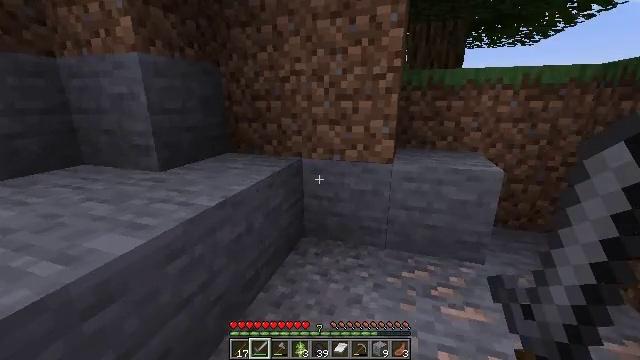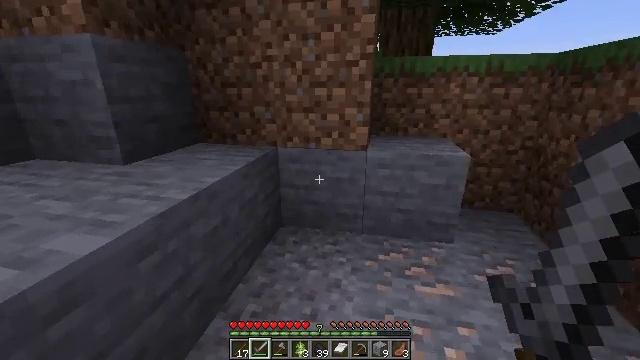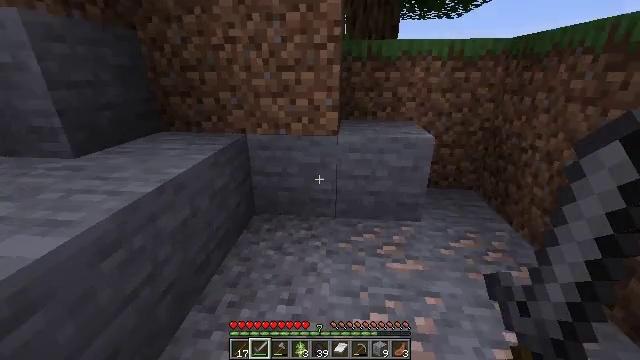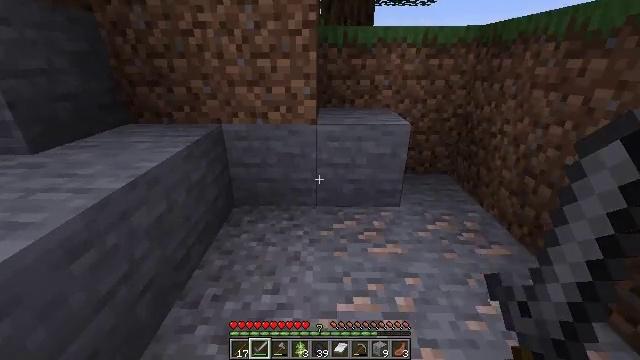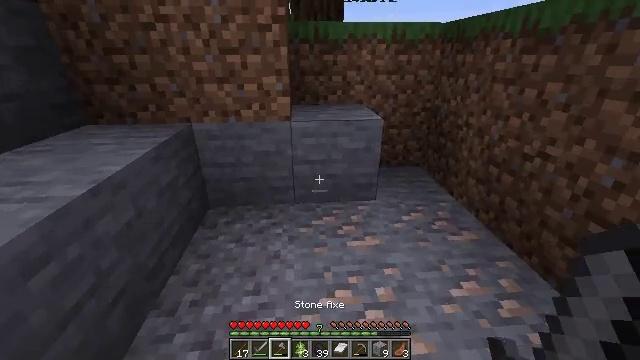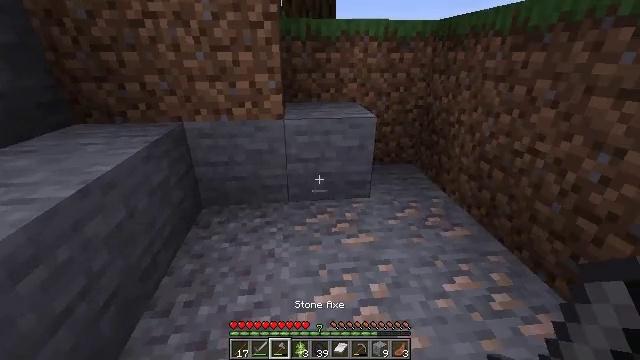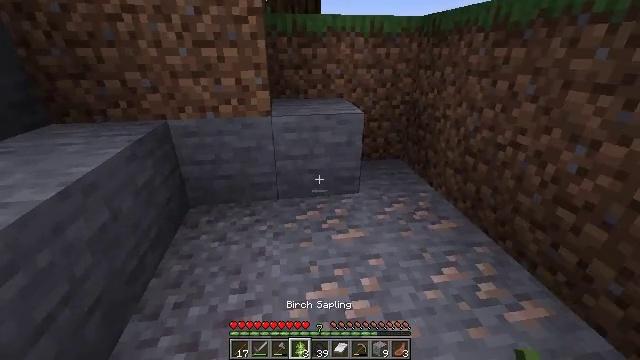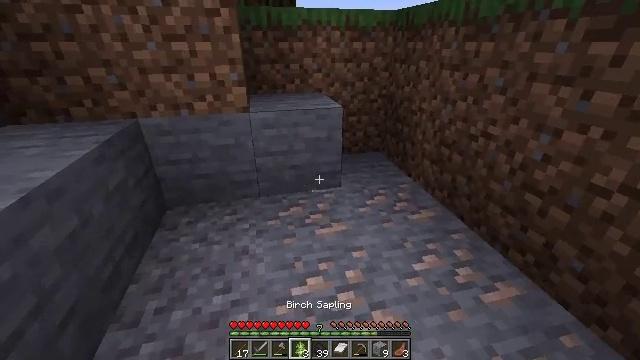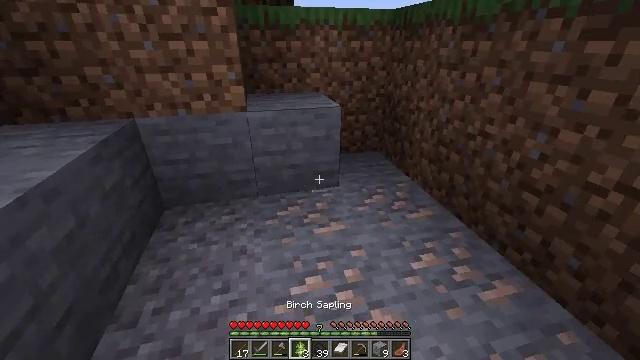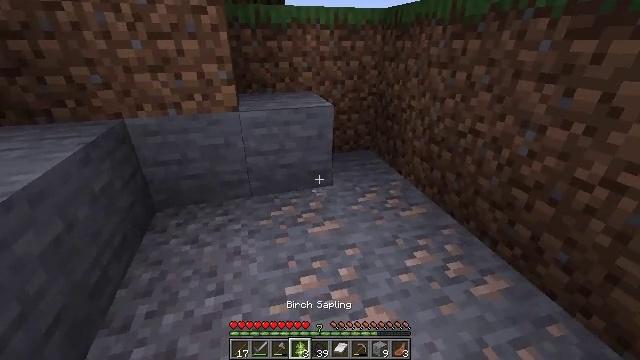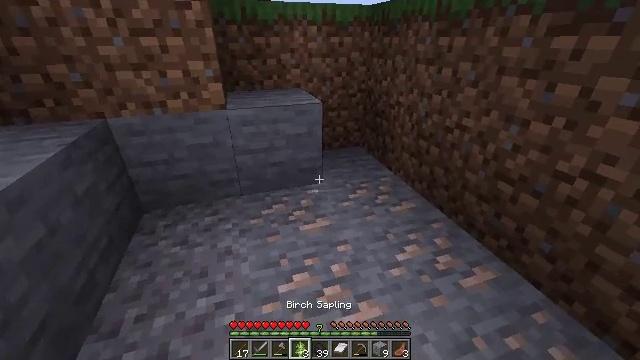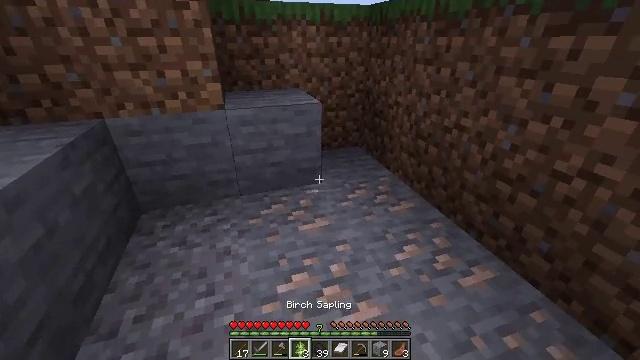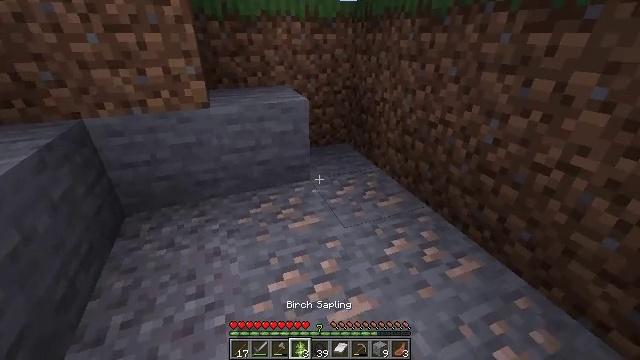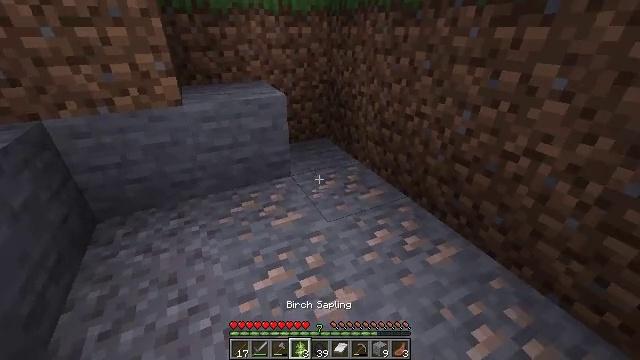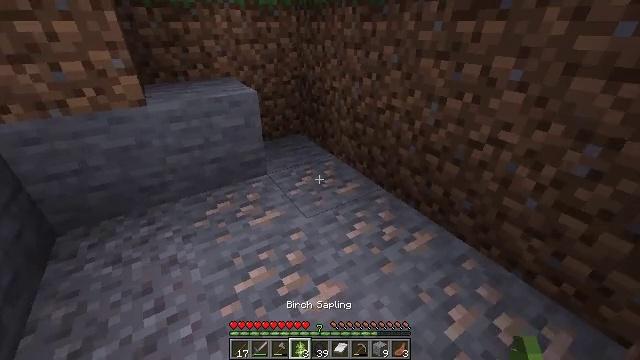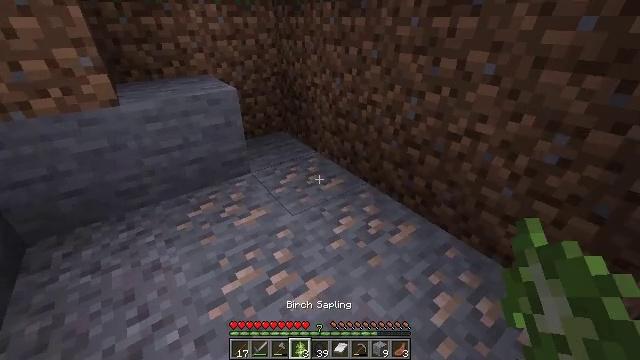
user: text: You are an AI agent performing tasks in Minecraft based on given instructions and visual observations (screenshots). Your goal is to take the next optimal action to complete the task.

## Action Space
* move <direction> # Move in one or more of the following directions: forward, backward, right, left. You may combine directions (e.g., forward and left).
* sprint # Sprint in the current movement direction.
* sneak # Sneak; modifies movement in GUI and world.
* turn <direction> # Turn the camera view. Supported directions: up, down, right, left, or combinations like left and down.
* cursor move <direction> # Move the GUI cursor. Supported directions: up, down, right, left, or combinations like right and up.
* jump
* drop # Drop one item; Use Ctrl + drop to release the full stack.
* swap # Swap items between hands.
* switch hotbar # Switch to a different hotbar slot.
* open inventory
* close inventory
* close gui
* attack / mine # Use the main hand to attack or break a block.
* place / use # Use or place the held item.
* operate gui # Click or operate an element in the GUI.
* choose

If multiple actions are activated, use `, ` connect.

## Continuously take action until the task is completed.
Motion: motion action
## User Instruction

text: Break the iron ore with a tool.
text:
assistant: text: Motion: turn right and down
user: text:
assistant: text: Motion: turn right and down
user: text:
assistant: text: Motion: turn right and down
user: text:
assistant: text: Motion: turn right
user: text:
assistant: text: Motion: turn right
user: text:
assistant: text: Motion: turn right
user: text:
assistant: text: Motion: turn right and down
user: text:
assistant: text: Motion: no_op
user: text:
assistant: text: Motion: turn right
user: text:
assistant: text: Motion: turn right
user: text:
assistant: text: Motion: no_op
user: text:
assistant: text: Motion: turn right
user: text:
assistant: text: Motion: turn right and down
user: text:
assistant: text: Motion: turn right
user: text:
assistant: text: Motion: turn right
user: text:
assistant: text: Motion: turn right
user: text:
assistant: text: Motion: no_op
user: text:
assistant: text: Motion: no_op
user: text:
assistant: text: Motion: no_op
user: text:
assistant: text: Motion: no_op
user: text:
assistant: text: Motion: no_op
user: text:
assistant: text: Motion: no_op
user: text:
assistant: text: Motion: no_op
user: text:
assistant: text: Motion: no_op
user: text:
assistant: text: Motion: no_op
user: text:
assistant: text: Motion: no_op
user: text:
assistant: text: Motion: no_op
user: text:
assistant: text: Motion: no_op
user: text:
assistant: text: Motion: no_op
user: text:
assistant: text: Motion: no_op